Field crop: tomato
Growth stage: 1
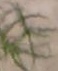
Species: cyperus